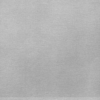
Label: dusty